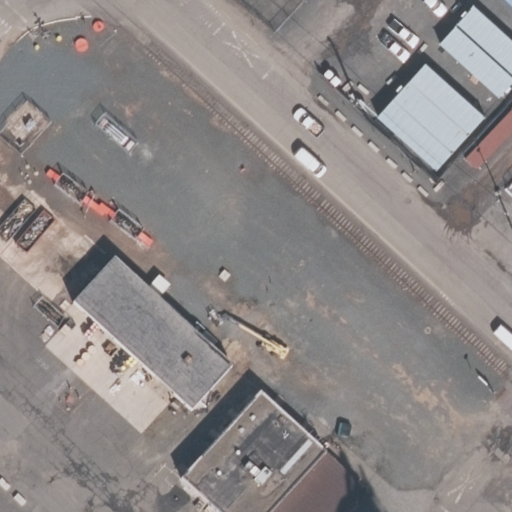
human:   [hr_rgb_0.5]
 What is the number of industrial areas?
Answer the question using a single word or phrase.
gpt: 1

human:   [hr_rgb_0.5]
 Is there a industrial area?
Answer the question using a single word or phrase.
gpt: yes

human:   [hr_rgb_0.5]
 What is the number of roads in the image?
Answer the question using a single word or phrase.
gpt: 2

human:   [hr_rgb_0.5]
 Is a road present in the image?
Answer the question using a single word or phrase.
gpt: yes

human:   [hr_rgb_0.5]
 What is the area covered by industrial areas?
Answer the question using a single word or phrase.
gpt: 10583m2

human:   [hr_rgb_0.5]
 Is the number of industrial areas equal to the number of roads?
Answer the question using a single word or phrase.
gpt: no

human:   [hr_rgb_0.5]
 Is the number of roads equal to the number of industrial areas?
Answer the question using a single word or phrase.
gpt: no

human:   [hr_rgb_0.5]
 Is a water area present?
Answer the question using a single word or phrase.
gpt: no

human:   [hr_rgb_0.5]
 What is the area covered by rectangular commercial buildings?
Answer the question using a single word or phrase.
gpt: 0m2

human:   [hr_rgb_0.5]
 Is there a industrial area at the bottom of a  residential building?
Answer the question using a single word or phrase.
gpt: no

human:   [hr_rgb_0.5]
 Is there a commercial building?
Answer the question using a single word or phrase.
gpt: no

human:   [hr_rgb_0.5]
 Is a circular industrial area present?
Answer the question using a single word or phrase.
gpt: no

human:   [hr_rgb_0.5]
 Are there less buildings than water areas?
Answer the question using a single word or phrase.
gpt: no

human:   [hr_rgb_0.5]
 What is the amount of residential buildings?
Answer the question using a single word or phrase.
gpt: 0

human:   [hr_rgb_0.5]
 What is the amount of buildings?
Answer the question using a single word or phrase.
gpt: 0

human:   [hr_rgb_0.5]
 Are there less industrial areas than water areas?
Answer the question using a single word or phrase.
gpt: no

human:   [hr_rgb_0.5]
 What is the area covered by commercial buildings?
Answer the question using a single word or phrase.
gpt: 0m2

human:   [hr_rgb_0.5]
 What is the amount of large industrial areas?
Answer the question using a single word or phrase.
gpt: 1

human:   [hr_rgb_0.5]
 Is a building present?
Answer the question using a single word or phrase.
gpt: no

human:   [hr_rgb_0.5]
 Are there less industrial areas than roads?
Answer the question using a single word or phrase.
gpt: yes

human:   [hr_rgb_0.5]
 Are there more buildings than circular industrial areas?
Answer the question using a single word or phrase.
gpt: no

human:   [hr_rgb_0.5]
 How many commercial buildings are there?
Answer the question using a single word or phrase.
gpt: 0

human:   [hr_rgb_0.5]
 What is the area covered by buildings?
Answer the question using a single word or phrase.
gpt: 0m2

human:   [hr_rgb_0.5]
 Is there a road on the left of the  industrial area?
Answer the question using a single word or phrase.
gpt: yes

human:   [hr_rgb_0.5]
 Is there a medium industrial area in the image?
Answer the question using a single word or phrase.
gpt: no

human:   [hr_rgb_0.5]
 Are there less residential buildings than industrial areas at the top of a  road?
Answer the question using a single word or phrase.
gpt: no

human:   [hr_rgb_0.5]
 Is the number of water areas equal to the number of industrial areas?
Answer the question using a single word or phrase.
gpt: no

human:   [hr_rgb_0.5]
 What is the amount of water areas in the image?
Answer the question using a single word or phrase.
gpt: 0

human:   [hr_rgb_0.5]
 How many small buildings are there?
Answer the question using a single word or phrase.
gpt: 0

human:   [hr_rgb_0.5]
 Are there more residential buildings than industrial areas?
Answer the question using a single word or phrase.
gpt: no

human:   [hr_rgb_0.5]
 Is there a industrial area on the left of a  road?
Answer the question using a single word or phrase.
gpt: no

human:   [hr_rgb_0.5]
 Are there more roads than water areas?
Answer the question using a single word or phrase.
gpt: yes

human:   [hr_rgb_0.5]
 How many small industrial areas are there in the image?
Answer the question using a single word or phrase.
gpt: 0

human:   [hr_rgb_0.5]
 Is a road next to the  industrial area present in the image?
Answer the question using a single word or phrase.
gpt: yes

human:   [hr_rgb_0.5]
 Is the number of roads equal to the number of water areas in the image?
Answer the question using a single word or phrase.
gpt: no

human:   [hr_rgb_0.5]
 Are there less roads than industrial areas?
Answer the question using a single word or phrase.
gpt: no

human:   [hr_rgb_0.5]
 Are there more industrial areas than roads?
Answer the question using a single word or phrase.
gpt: no

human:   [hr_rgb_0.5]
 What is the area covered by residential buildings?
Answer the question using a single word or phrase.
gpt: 0m2

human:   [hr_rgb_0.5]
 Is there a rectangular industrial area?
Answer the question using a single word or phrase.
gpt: yes

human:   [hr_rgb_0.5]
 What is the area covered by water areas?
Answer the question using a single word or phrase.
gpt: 0m2

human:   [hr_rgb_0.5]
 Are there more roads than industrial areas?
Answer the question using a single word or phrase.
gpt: yes

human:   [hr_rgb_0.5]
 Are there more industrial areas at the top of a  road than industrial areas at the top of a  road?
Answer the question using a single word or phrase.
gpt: no

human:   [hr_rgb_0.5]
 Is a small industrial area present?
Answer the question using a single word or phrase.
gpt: no

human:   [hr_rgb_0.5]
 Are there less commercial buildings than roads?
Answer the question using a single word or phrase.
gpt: yes

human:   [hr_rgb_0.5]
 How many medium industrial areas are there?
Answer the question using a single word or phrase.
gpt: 0

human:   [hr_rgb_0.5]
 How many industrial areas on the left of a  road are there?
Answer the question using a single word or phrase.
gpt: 0

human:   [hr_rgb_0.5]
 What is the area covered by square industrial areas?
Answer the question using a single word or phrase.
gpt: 0m2

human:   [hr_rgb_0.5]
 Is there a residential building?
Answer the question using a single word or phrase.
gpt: no

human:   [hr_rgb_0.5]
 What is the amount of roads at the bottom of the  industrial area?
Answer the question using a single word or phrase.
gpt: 0

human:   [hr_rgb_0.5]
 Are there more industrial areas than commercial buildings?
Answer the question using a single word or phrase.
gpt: yes

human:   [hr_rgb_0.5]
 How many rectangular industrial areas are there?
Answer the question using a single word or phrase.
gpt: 1

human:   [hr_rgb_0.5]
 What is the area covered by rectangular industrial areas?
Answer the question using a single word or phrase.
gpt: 10583m2

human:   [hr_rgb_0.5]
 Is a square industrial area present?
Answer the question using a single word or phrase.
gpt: no

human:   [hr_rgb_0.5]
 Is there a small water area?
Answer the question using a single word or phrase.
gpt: no

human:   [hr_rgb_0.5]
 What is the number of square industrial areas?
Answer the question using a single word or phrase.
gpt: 0

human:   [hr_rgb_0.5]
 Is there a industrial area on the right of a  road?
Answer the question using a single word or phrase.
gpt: yes

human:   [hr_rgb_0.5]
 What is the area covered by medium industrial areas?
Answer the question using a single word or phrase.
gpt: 0m2

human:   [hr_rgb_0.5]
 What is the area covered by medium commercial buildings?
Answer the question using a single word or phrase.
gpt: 0m2

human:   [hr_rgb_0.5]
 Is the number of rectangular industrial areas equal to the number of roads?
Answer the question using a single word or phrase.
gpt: no

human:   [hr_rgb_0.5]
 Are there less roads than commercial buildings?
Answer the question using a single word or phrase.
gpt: no

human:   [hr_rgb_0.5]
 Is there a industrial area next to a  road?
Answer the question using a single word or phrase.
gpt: yes

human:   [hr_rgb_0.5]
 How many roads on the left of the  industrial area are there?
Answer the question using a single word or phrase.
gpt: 2

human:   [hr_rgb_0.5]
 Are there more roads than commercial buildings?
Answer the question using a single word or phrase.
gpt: yes

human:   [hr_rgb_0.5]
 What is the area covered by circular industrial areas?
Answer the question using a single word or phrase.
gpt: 0m2